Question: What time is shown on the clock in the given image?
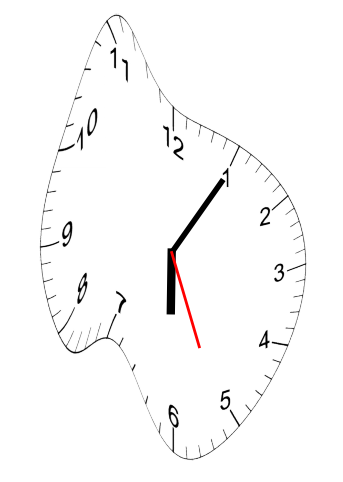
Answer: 06:05:26